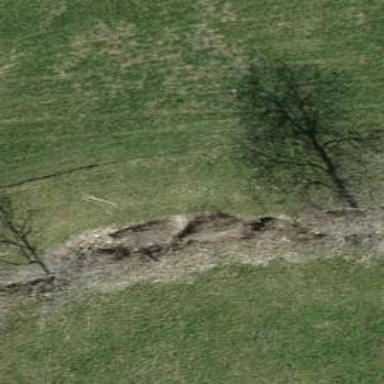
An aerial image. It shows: Ditch in the surroundings.